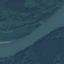
Land use / land cover: River